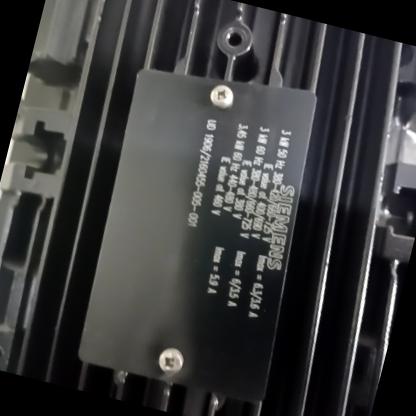
Klasa: tabliczka-znamionowa